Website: home-depot
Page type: payment
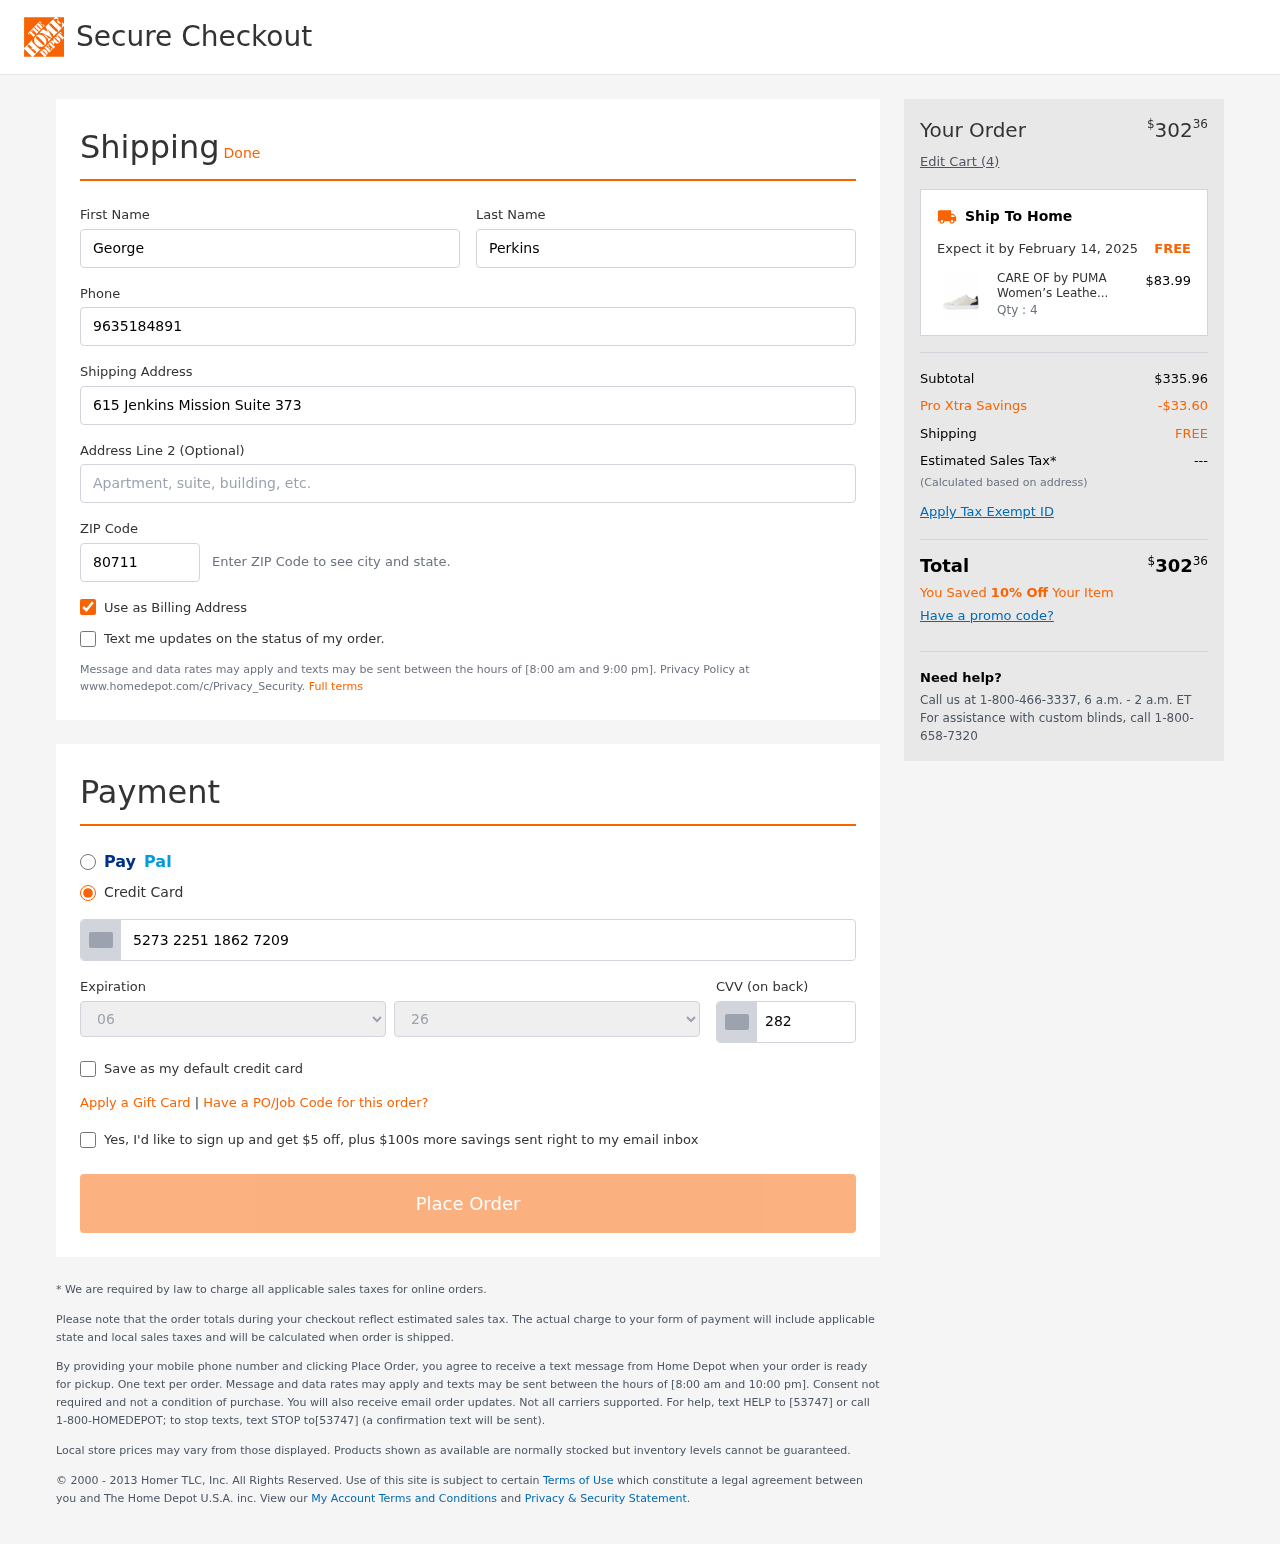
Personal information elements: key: PII_CARD_CVV
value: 282
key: PII_CARD_EXPIRY_MONTH
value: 06
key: PII_CARD_EXPIRY_YEAR
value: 26
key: PII_CARD_NUMBER
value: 5273 2251 1862 7209
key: PII_FIRSTNAME
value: George
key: PII_LASTNAME
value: Perkins
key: PII_PHONE
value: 9635184891
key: PII_POSTCODE
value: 80711
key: PII_STREET
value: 615 Jenkins Mission Suite 373
Product elements: key: PRODUCT1_NAME
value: CARE OF by PUMA Women’s Leather Low-Top Trainers, Beige, US 11.5
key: PRODUCT1_PRICE
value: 83.99
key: PRODUCT1_QUANTITY
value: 4
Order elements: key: ORDER_TOTAL
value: $30236
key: ORDER_NUM_ITEMS
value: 4
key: ORDER_DELIVERY_DATE
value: February 14, 2025
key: ORDER_SUBTOTAL
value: $335.96
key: ORDER_DISCOUNT
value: -$33.60
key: ORDER_SHIPPING_COST
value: FREE